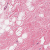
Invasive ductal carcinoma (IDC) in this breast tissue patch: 0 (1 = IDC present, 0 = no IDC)